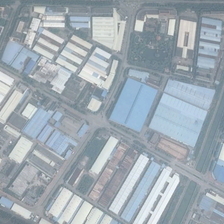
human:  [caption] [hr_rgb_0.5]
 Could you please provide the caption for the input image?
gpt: many buildings are in an industrial area .

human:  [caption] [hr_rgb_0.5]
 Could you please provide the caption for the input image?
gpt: many buildings are in an industrial area .

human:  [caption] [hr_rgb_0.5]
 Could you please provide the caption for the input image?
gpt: many buildings are in an industrial area .

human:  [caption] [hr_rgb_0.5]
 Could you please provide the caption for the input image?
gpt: many buildings are in an industrial area .

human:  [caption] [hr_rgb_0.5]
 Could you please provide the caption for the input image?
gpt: many buildings are in an industrial area .